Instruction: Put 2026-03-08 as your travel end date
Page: home
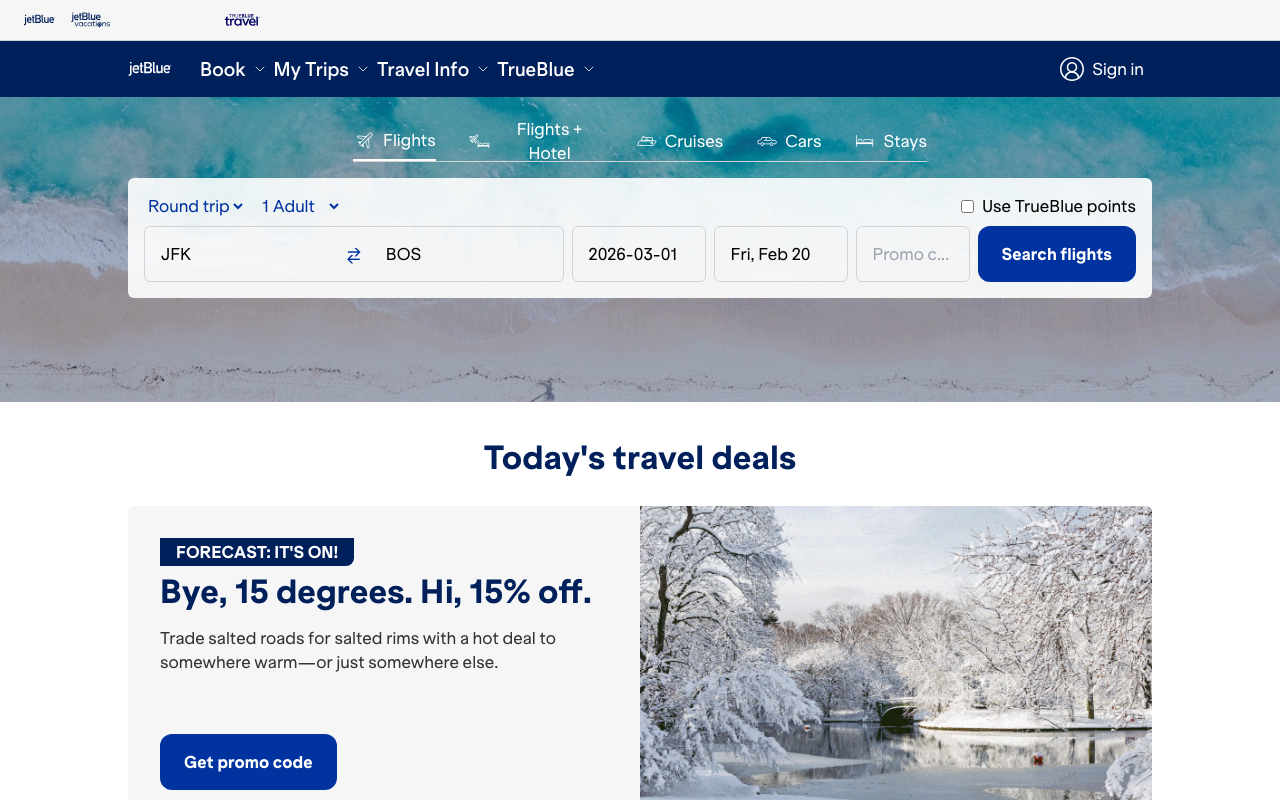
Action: type